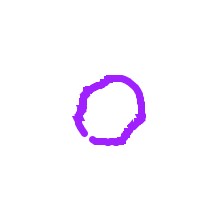
Shape: circle